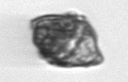
Label: Kryptoperidinium_triquetrum